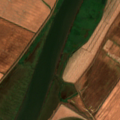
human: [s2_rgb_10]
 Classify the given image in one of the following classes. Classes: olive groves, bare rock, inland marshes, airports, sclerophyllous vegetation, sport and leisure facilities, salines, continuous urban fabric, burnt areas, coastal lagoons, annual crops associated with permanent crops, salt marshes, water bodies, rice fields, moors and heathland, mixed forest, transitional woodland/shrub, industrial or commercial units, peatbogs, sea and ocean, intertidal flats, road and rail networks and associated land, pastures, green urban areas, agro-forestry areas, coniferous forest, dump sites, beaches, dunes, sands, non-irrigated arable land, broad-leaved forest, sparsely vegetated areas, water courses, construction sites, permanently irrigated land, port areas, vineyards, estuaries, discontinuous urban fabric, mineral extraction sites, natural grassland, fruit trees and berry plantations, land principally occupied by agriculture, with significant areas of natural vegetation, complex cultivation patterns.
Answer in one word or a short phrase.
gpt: permanently irrigated land, pastures, inland marshes, salt marshes, estuaries